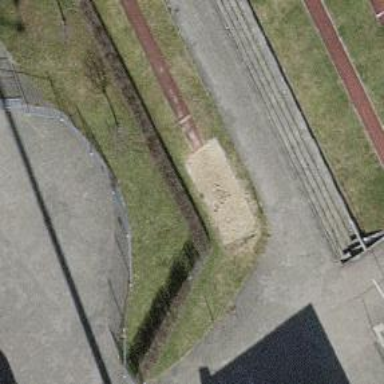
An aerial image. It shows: Long jump track made of tartan surface for athletics.